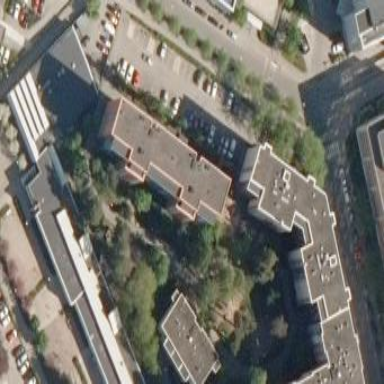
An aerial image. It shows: School building.